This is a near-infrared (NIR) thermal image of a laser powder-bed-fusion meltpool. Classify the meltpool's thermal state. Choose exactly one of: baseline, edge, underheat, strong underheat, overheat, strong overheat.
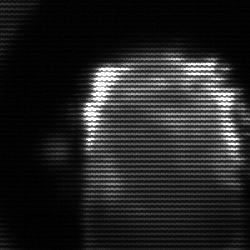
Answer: baseline